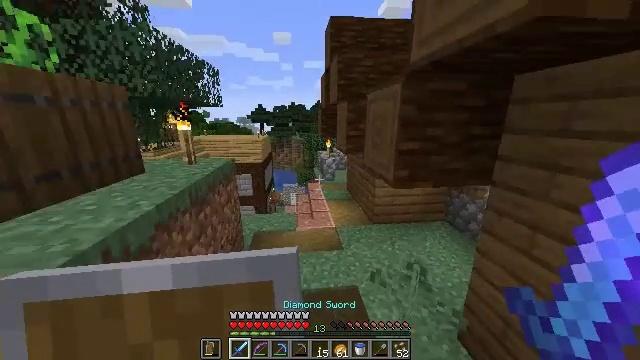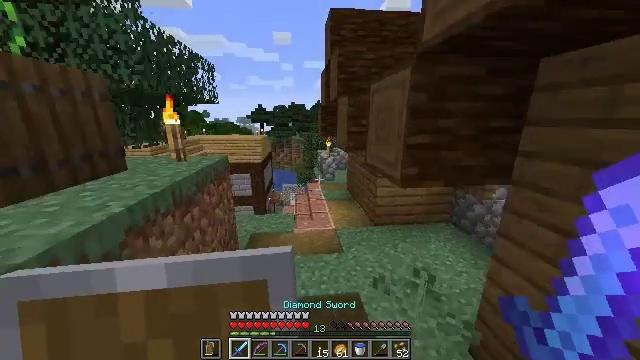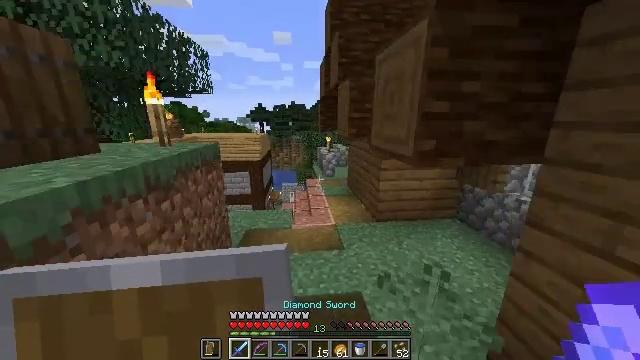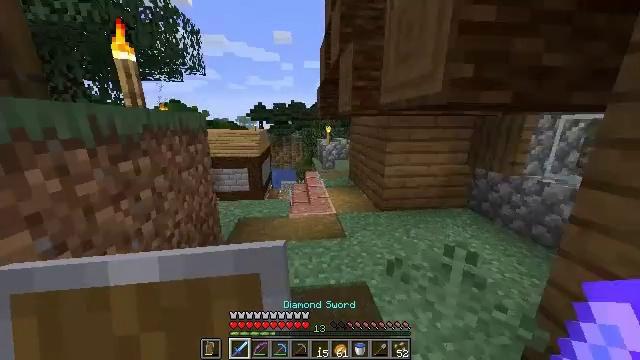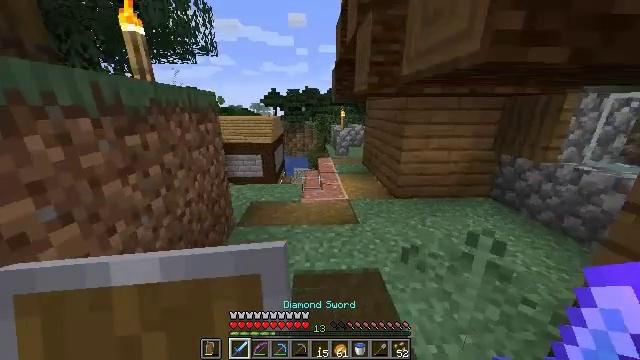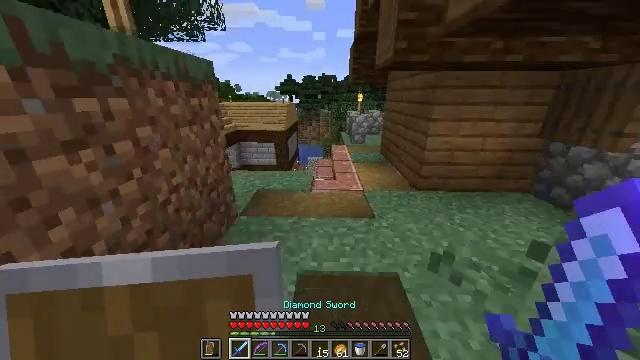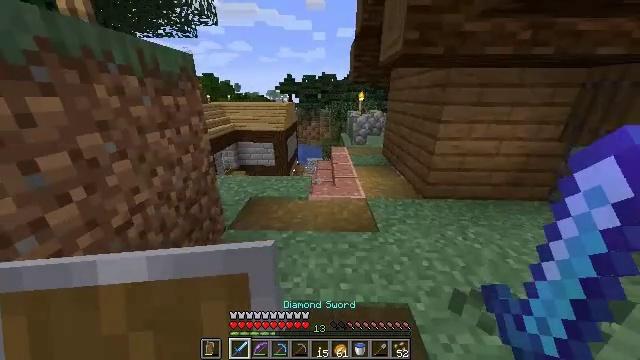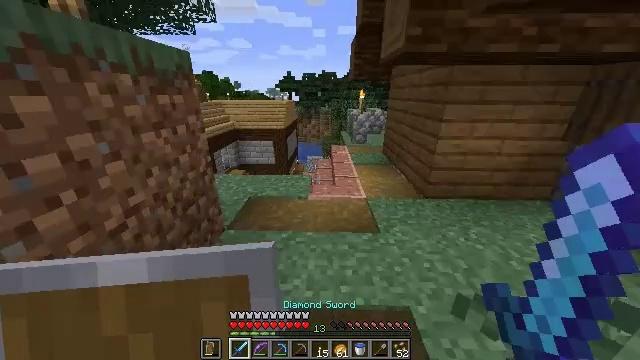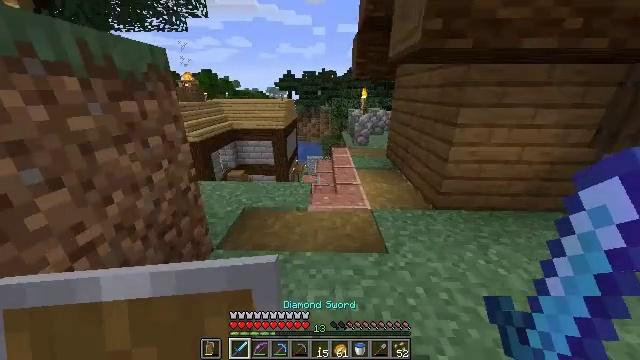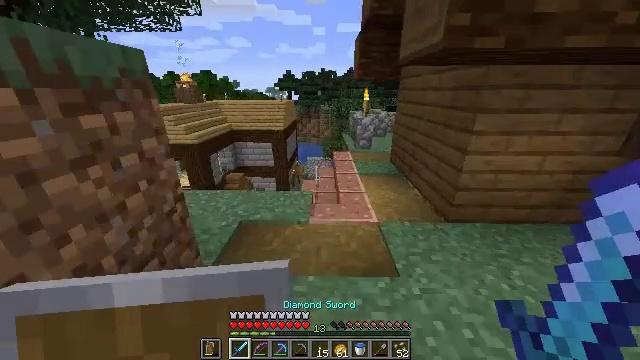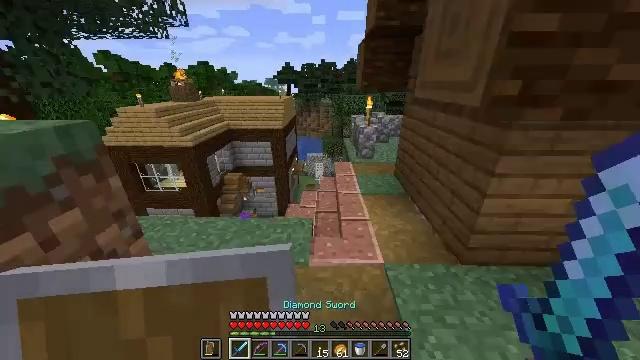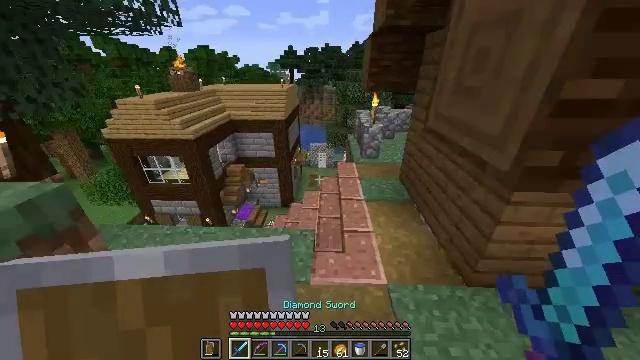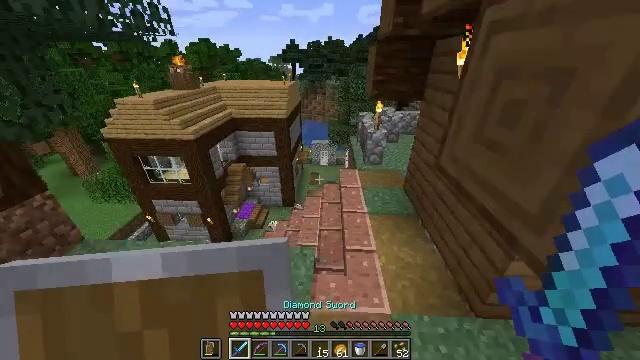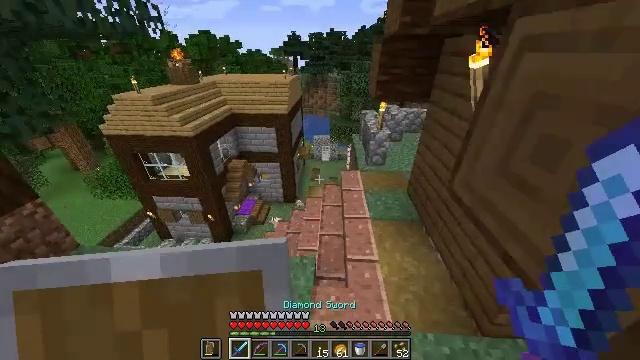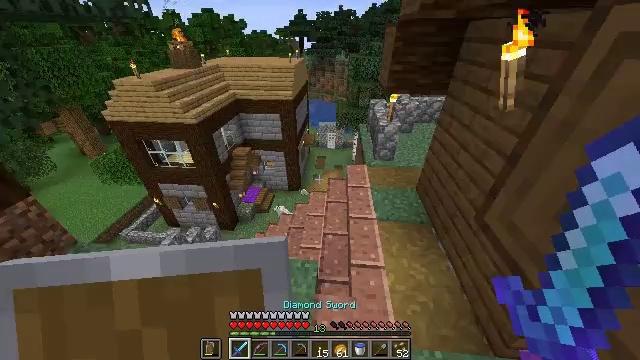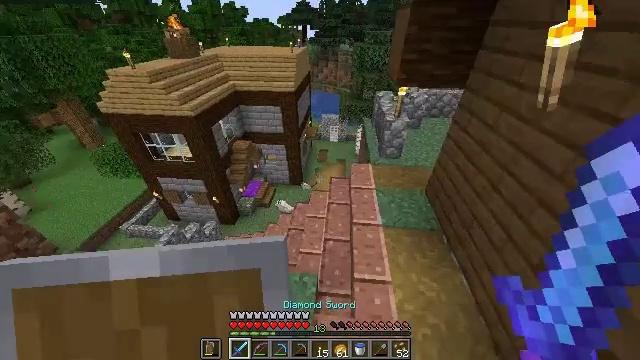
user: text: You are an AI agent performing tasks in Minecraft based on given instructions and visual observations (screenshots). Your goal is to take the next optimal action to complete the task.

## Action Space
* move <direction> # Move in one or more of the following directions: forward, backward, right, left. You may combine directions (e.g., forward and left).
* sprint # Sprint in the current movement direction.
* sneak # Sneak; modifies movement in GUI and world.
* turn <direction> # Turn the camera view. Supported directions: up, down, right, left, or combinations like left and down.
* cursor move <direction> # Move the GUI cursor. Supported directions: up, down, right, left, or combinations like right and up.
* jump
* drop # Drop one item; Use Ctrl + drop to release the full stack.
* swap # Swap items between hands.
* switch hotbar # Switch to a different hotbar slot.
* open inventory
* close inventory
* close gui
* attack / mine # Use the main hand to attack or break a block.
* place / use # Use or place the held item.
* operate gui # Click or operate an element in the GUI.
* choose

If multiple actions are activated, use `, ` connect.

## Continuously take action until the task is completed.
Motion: motion action
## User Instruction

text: Craft a melon.
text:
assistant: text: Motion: move forward
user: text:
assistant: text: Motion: move forward
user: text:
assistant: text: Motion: move forward
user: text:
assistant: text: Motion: move forward, turn left and down
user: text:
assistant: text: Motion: move forward, turn left and down
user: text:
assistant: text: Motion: move forward
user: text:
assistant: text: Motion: move forward
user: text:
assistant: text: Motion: move forward
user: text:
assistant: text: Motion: move forward, jump
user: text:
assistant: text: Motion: move forward, turn down, jump
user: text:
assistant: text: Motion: move forward, turn down, jump
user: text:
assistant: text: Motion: move forward, turn down
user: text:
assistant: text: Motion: move forward, turn down
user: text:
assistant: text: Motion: move forward, turn left and down
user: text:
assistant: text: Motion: move forward, turn down
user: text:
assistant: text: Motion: move forward, turn left and down
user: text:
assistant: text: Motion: move forward, turn left and down
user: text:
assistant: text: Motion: move forward, turn left and down
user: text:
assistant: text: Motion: move forward, turn left and down
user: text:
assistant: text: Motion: move forward, turn left and down
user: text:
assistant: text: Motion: move forward, turn left
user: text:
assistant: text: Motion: move forward, turn left
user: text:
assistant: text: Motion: move forward, turn left
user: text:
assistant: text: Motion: move forward, turn left and down
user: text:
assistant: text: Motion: move forward, turn left and down
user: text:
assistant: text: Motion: move forward, turn left and down
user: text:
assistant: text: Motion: move forward, turn left
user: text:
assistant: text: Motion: move forward
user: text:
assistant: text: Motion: move forward
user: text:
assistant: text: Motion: move forward